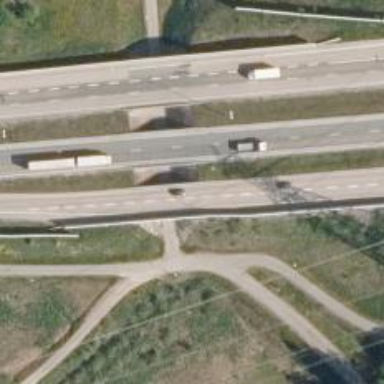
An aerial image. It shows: Bridge with asphalt surface. It is part of the trunk link highway.